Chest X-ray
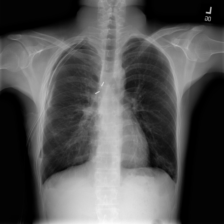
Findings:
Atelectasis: negative
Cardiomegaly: negative
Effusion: negative
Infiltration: negative
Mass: negative
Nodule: negative
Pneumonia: negative
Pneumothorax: positive
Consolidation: negative
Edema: negative
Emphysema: negative
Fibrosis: negative
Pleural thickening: negative
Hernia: negative